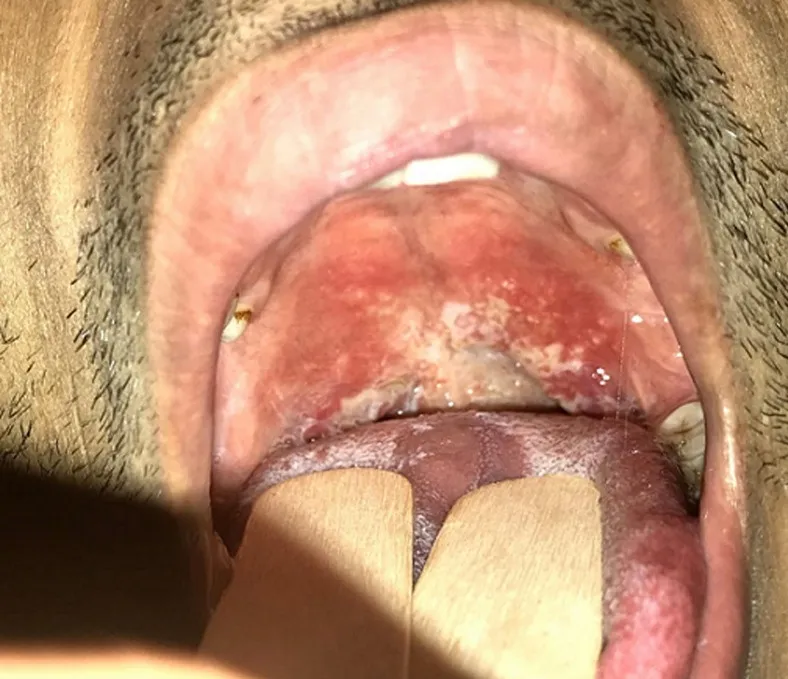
oropharyngeal cavity: multiple non confluent semolina grain granulations of the posterior pharyngeal wall and the veil with purulent secretions.
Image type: medical_photograph (skin_photograph)